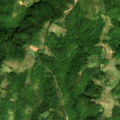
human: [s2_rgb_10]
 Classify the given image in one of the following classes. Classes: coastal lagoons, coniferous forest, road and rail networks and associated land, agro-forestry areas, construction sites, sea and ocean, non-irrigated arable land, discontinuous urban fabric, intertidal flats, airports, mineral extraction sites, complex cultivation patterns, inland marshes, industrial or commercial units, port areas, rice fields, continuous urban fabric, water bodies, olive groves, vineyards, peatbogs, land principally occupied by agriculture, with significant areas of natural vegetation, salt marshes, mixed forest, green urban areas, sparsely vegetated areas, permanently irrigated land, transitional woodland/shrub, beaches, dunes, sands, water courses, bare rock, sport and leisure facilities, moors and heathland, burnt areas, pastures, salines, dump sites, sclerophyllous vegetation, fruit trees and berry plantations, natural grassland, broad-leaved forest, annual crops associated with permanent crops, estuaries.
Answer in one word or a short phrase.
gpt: land principally occupied by agriculture, with significant areas of natural vegetation, broad-leaved forest